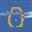
Label: 0